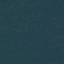
Land use / land cover class: Forest